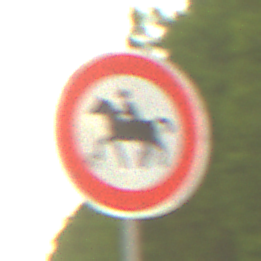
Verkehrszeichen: VerbotReiter
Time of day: SunriseSunset
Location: Outdoor (RoadRail)
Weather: Clear
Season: NotSpecified
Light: Natural